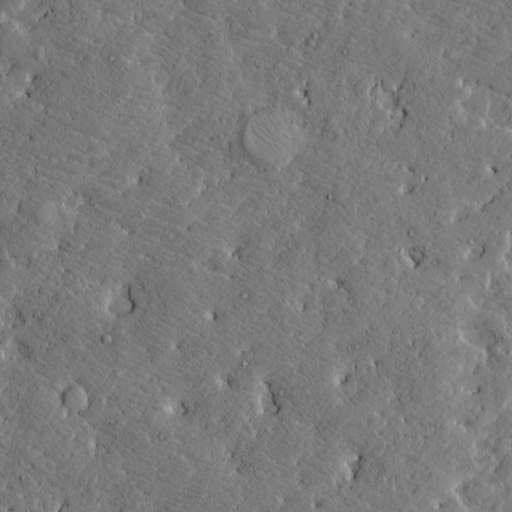
Classes present: Background